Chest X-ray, AP view. Patient: 31 years old, sex M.
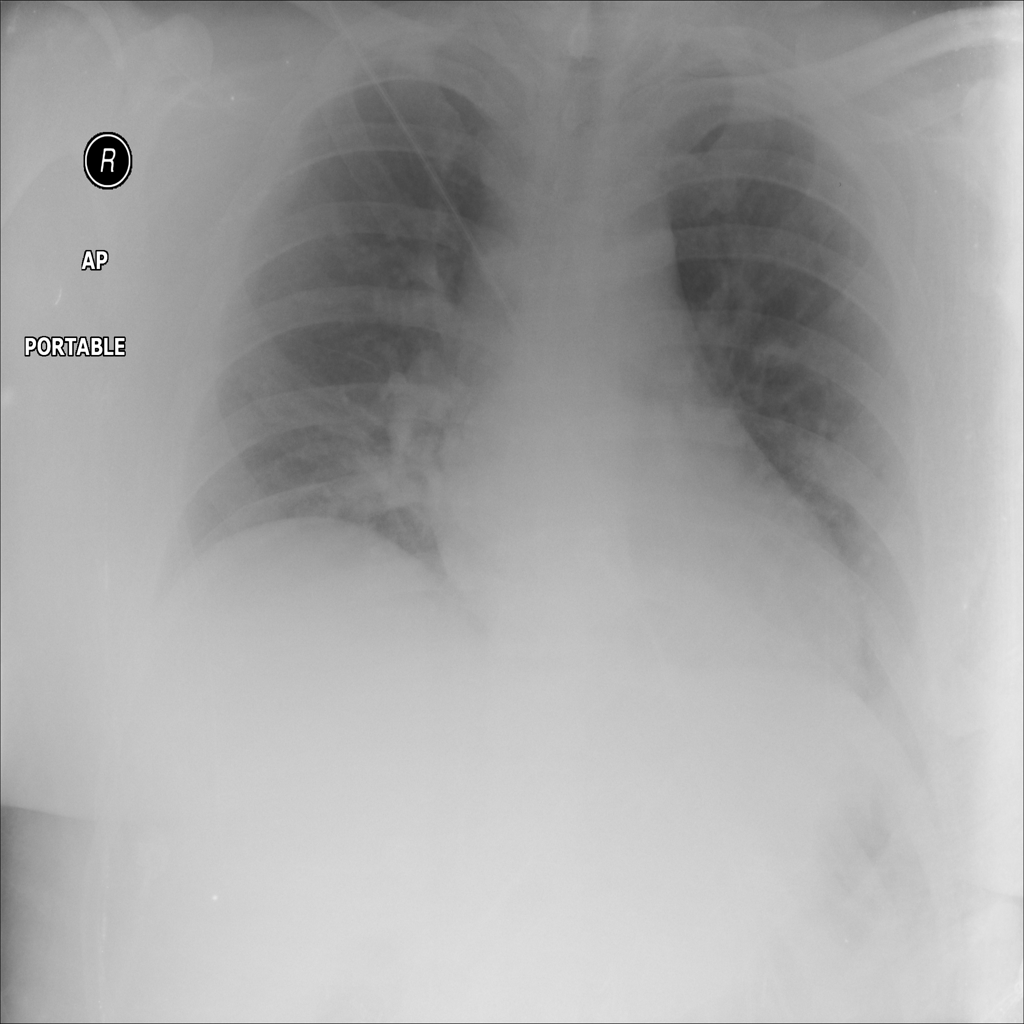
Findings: No Finding